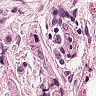
Metastatic tissue present: yes